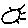
Label: sun